Question: The pandas dataframe has the following form, where'Year' is the index:
'''
A:Cat1 A:Cat2 B:Cat1 B:Cat2 B:Cat3
Year
1977 0.5 0.25 0.15 0.1 0.1
1981 0.2 NaN 0.40 0.1 0.2
1983 0.1 0.10 0.30 0.2 0.3
'''
The important thing is that you have the same categories Cat1 and Cat2 in two different "super-categories", A and B. To plot the variations of all the categories, I use a stacked graph and use two different set of colors for each super-category. All those colors are saved in the list 'colors'.
What I am doing right now to draw the graph is ('plt' is 'pyplot'):
'''
plt.stackplot(data.index.values,data.fillna(0).T.values,colors=colors,labels=data.columns.values)
plt.legend(loc="best")
'''
This gives the following with the previous data:

Now, what I would like to do is to avoid repeating the super-categories A and B in the legend, either by creating two distinct legends for each of the supercategories, or by having subheadings inside the same legend. I looked at <URL> concerning subheadings, but the point is that I would like to be able to specify the breaking point between the two columns of the legend, so just specifying 'ncol=2' does not work because it does not break at the right point since I don't have the same number of categories in each "supercategory".
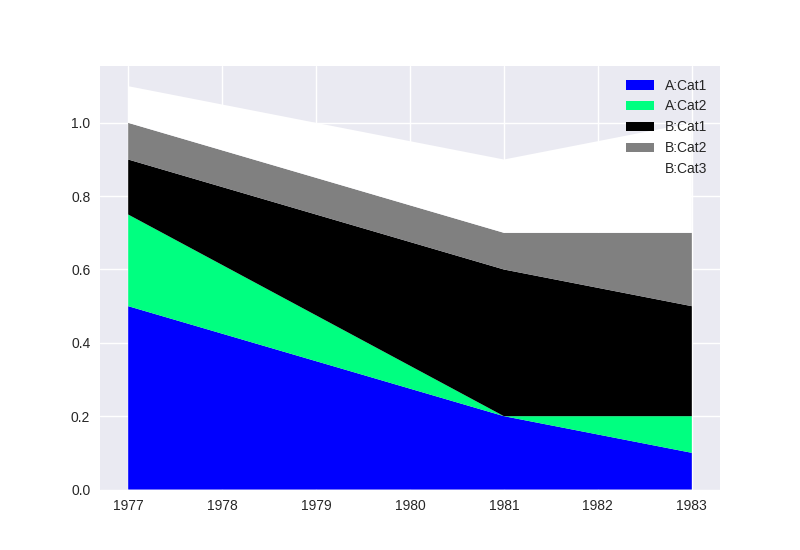
Answer: Maybe try to add a placeholder to deal with unequal number of categories in each supercategory. Or use a horizontal group labels:
'''
import io
import pandas as pd
import matplotlib.lines as mlines
import matplotlib.patches as mpatches
import matplotlib.pyplot as plt
s = """1977 0.5 0.25 0.15 0.1 0.1
1981 0.2 NaN 0.40 0.1 0.2
1983 0.1 0.10 0.30 0.2 0.3"""
t = [('A', 'Cat1'),
('A', 'Cat2'),
('B', 'Cat1'),
('B', 'Cat2'),
('B', 'Cat3')]
index = pd.MultiIndex.from_tuples(t)
df = pd.read_table(io.StringIO(s), names=index)
df.index.name = 'Year'
colors = ['b', 'c', 'k', 'g', 'w']
plt.stackplot(df.index.values,df.fillna(0).T.values,colors=colors)
ha = mlines.Line2D([], [], marker='None', linestyle='None')
hb = mlines.Line2D([], [], marker='None', linestyle='None')
ha1 = mpatches.Patch(color=colors[0], ec='k')
ha2 = mpatches.Patch(color=colors[1], ec='k')
hb1 = mpatches.Patch(color=colors[2], ec='k')
hb2 = mpatches.Patch(color=colors[3], ec='k')
hb3 = mpatches.Patch(color=colors[4], ec='k')
hblank = mpatches.Patch(visible=False)
l1 = plt.legend([ha, ha1, ha2, hblank, hb, hb1, hb2, hb3],
['A', 'Cat1', 'Cat2', '', 'B', 'Cat1', 'Cat2', 'Cat3'],
loc=2, ncol=2) # Two columns, vertical group labels
l2 = plt.legend([ha, hblank, hb, hblank, hblank, ha1, ha2, hb1, hb2, hb3],
['A', '', 'B', '', '', 'Cat1', 'Cat2', 'Cat1', 'Cat2', 'Cat3'],
loc=4, ncol=2) # Two columns, horizontal group labels
ax = plt.gca()
ax.add_artist(l1)
ax.get_xaxis().get_major_formatter().set_useOffset(False)
plt.show()
'''
<URL>